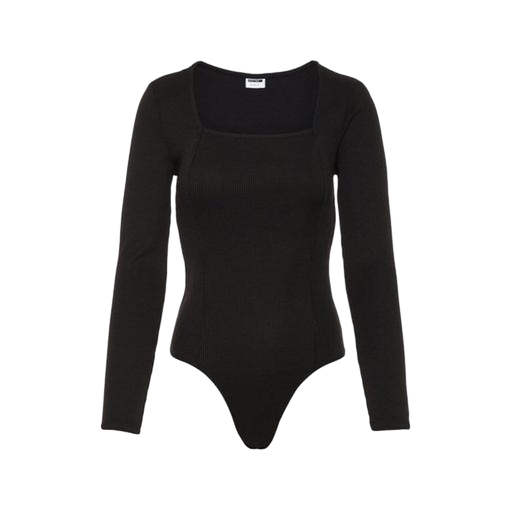
black mira cape-effect bodysuit, black plunge bodysuit, long-sleeve top, white background